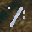
Label: 1